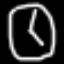
Label: clock